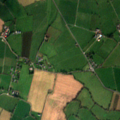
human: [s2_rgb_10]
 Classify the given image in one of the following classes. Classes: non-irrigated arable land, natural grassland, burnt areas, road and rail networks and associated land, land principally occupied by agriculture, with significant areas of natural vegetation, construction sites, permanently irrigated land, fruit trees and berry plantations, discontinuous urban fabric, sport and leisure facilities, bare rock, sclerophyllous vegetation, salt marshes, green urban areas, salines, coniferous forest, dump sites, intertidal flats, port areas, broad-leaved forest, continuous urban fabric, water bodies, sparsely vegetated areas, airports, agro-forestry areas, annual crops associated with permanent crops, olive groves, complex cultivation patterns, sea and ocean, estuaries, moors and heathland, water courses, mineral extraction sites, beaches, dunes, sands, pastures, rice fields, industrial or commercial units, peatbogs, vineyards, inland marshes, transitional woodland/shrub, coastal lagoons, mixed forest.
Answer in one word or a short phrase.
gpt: pastures, complex cultivation patterns